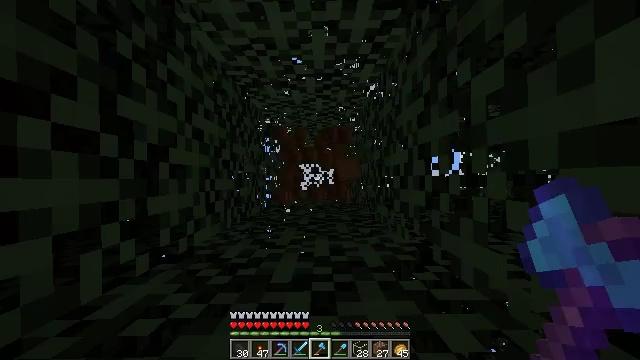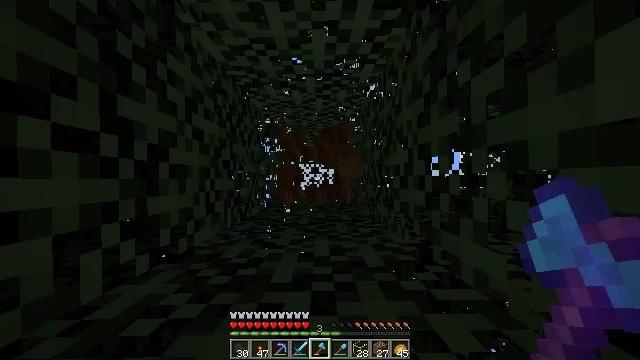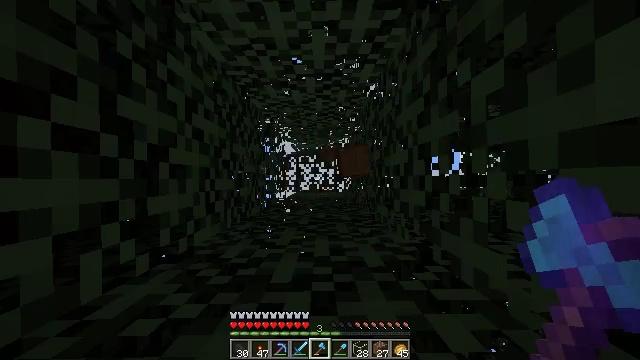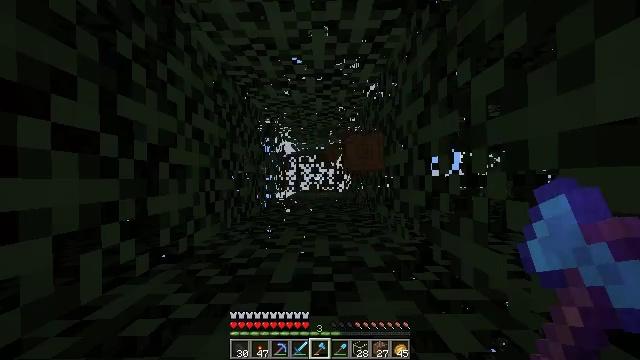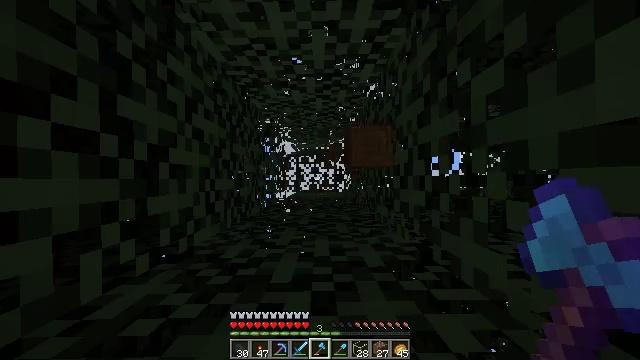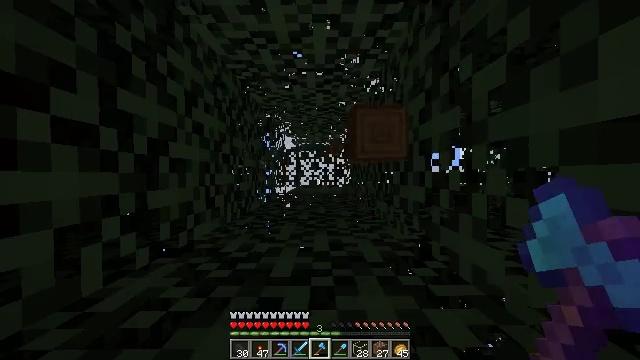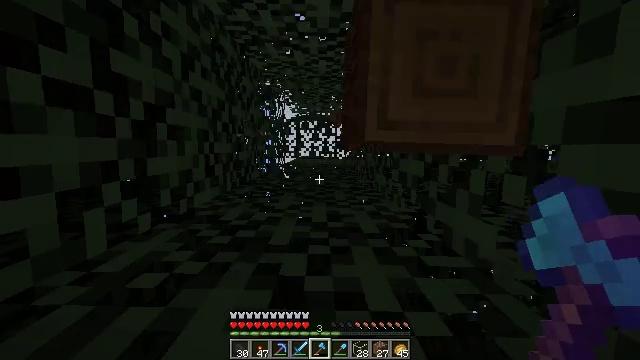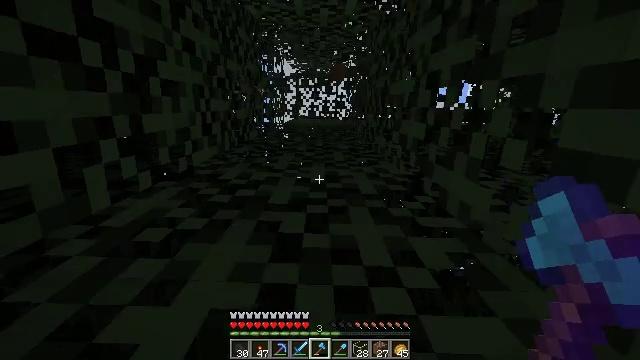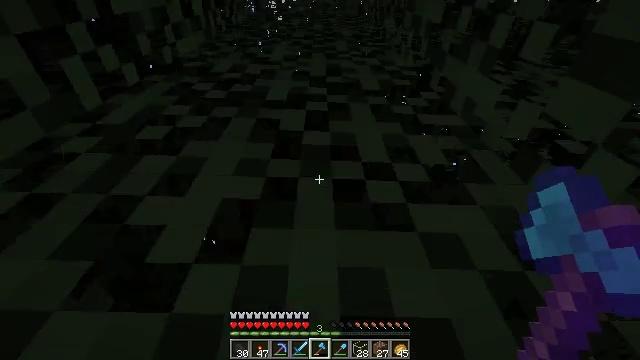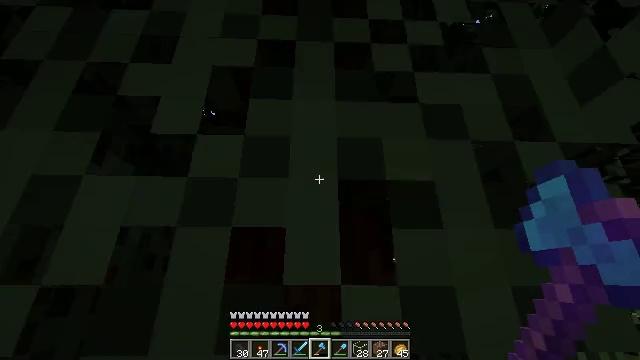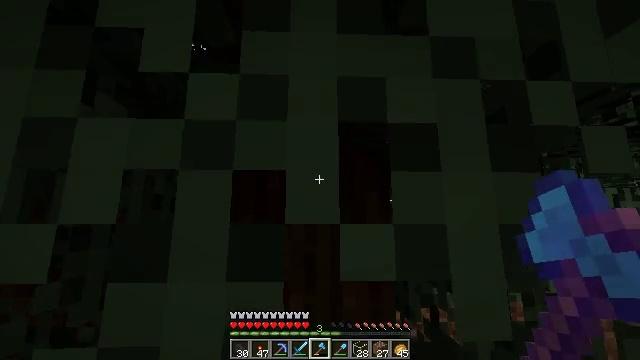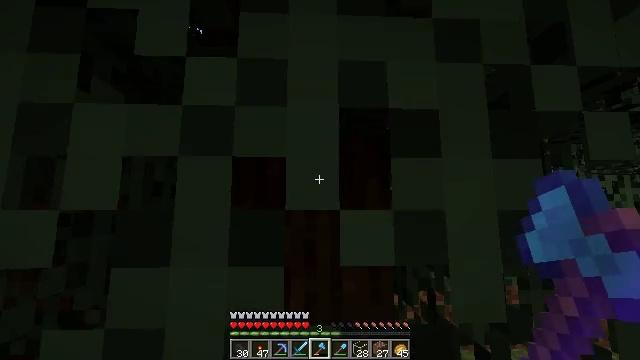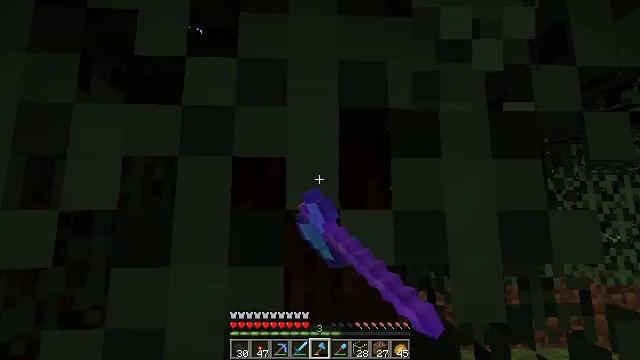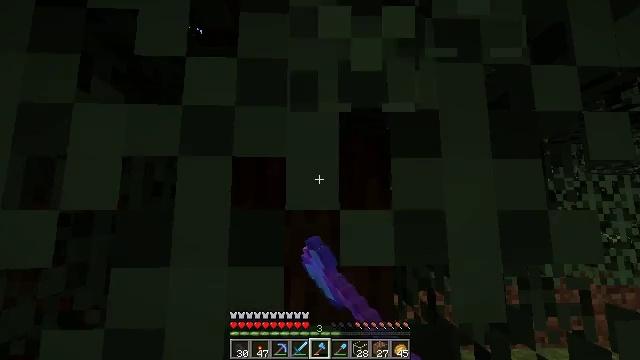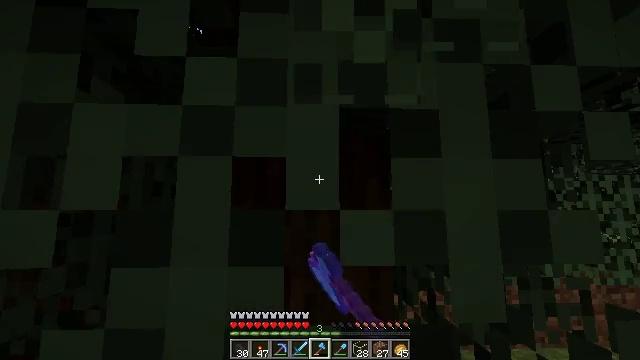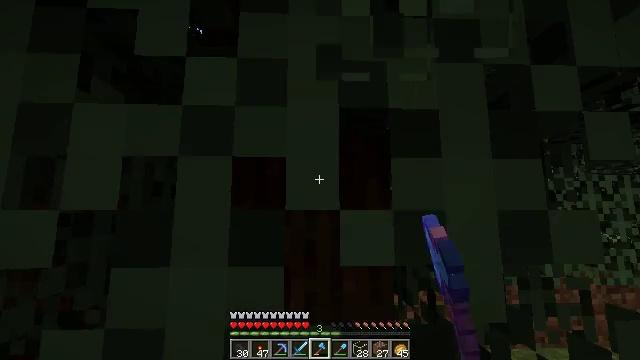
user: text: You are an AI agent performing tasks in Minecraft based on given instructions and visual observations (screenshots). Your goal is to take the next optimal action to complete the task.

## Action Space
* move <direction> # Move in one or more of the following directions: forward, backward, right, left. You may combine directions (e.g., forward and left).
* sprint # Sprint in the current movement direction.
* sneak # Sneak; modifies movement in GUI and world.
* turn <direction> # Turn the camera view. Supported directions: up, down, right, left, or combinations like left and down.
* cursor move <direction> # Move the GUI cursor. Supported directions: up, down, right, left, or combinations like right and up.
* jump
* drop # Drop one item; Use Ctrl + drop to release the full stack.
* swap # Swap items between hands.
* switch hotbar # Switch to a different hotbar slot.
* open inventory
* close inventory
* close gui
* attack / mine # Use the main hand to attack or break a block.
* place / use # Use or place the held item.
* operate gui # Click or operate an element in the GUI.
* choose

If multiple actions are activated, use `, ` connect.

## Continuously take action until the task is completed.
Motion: motion action
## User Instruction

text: Break the spruce leaves to clear the area.
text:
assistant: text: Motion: attack / mine
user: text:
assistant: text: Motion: attack / mine
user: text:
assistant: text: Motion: attack / mine
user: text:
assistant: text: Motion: attack / mine
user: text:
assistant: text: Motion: turn down
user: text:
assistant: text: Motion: turn right and down
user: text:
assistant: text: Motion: turn right and down
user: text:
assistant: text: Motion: turn down
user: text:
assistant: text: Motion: turn down
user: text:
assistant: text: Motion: turn down
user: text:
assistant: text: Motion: turn down, attack / mine
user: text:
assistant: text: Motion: attack / mine
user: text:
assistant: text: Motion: attack / mine
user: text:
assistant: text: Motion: attack / mine
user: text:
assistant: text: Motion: attack / mine
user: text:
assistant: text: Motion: attack / mine
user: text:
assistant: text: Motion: turn down, attack / mine
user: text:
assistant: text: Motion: turn down, attack / mine
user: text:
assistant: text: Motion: attack / mine
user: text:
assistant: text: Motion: attack / mine
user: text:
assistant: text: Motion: attack / mine
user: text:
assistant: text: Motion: turn down, attack / mine
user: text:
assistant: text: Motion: turn left and down, attack / mine
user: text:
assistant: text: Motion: turn left and down, attack / mine
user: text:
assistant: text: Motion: turn down, attack / mine
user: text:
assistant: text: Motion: attack / mine